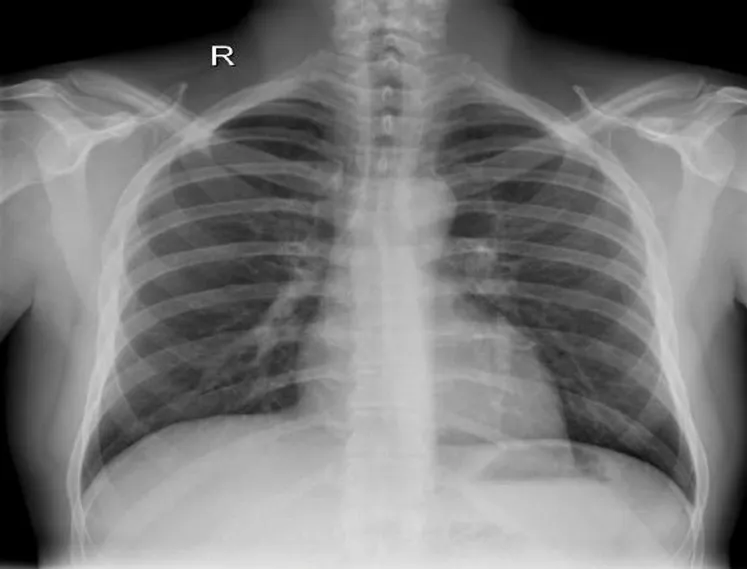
Chest X-Ray without pathological findings 3 months later.
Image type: radiology (x_ray)